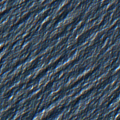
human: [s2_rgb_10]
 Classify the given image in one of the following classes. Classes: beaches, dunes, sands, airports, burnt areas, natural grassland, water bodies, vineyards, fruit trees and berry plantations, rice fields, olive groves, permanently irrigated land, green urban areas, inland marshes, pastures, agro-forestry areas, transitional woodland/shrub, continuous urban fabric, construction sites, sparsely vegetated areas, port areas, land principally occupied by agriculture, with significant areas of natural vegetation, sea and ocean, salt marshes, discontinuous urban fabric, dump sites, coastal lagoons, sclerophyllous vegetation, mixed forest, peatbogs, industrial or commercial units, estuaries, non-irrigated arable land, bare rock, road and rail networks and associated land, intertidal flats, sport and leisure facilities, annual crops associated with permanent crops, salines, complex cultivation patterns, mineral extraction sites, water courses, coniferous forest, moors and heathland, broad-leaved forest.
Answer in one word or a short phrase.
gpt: continuous urban fabric